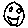
Label: smiley face